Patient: sex M, age 66
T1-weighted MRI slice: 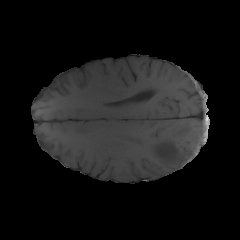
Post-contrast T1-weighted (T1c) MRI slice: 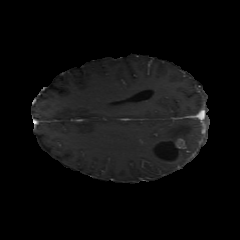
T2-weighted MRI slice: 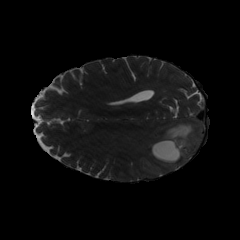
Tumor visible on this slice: yes
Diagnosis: Glioblastoma, IDH-wildtype
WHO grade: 4